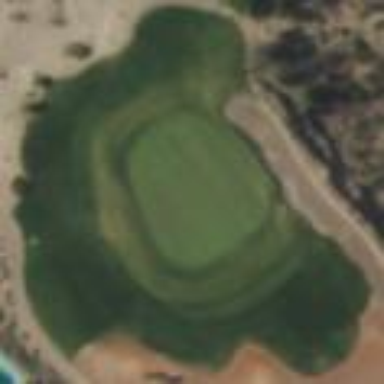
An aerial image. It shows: Rough grassy area used for golf.